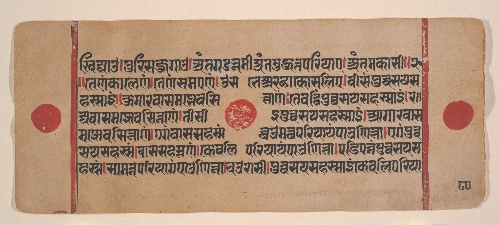
Date: 15th century
Object type: Folio
Classification: Paintings
Medium: Ink, opaque watercolor, and gold on paper
Culture: India (Gujarat)
Dimensions: 4 3/8 x 10 5/8 in. (11.1 x 27 cm)
Department: Asian Art
Credit line: Rogers Fund, 1955
Accession year: 1955
Repository: Metropolitan Museum of Art, New York, NY